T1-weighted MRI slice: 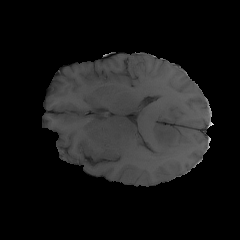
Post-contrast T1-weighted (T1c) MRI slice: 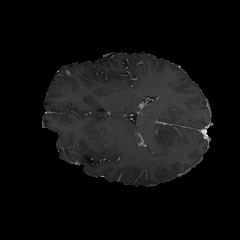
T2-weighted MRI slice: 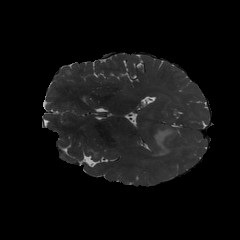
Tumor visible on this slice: yes